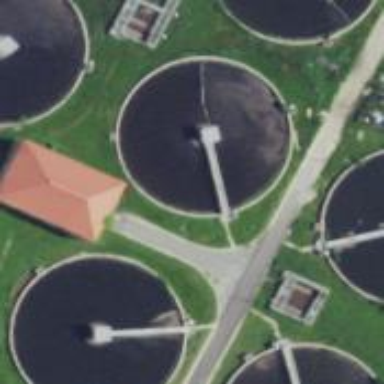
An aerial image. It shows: Image of wastewater.